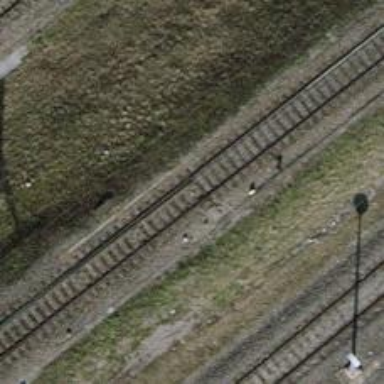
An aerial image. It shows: Railway switch.